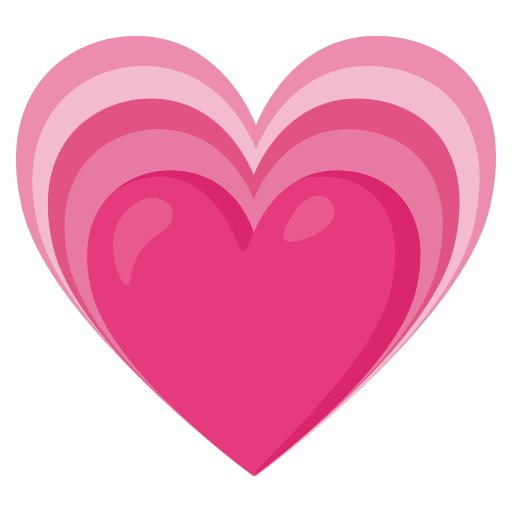
Emoji: 💗